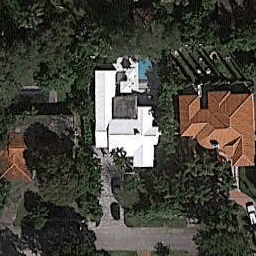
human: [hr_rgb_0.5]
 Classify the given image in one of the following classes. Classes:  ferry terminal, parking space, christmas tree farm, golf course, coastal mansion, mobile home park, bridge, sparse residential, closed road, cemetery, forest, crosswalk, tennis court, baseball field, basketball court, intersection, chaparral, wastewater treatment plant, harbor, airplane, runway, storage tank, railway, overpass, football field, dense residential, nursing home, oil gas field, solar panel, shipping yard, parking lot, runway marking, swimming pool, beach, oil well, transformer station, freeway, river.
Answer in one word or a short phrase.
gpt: coastal mansion